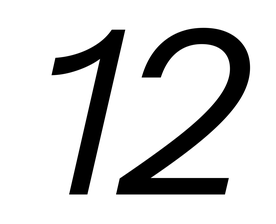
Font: InstrumentSans-Italic_Italic